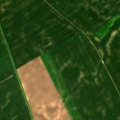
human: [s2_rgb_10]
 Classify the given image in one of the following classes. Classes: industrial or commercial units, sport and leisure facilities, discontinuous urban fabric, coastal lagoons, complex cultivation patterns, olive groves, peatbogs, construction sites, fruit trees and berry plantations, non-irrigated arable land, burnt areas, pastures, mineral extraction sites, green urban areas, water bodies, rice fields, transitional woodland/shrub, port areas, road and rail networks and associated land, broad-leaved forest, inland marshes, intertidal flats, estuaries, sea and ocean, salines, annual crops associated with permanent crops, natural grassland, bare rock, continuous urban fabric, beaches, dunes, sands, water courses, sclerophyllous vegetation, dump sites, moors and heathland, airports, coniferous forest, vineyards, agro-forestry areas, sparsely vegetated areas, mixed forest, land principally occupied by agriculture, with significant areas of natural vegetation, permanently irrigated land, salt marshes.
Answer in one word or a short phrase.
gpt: non-irrigated arable land